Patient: sex F, age 26
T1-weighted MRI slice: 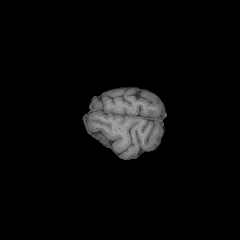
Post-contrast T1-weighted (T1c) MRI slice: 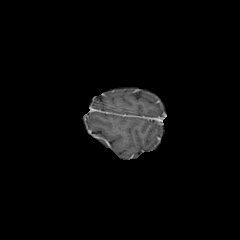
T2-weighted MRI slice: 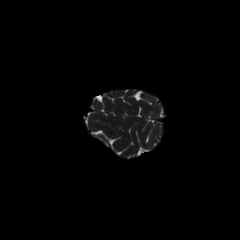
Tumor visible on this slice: no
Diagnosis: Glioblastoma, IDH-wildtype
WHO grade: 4